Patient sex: M
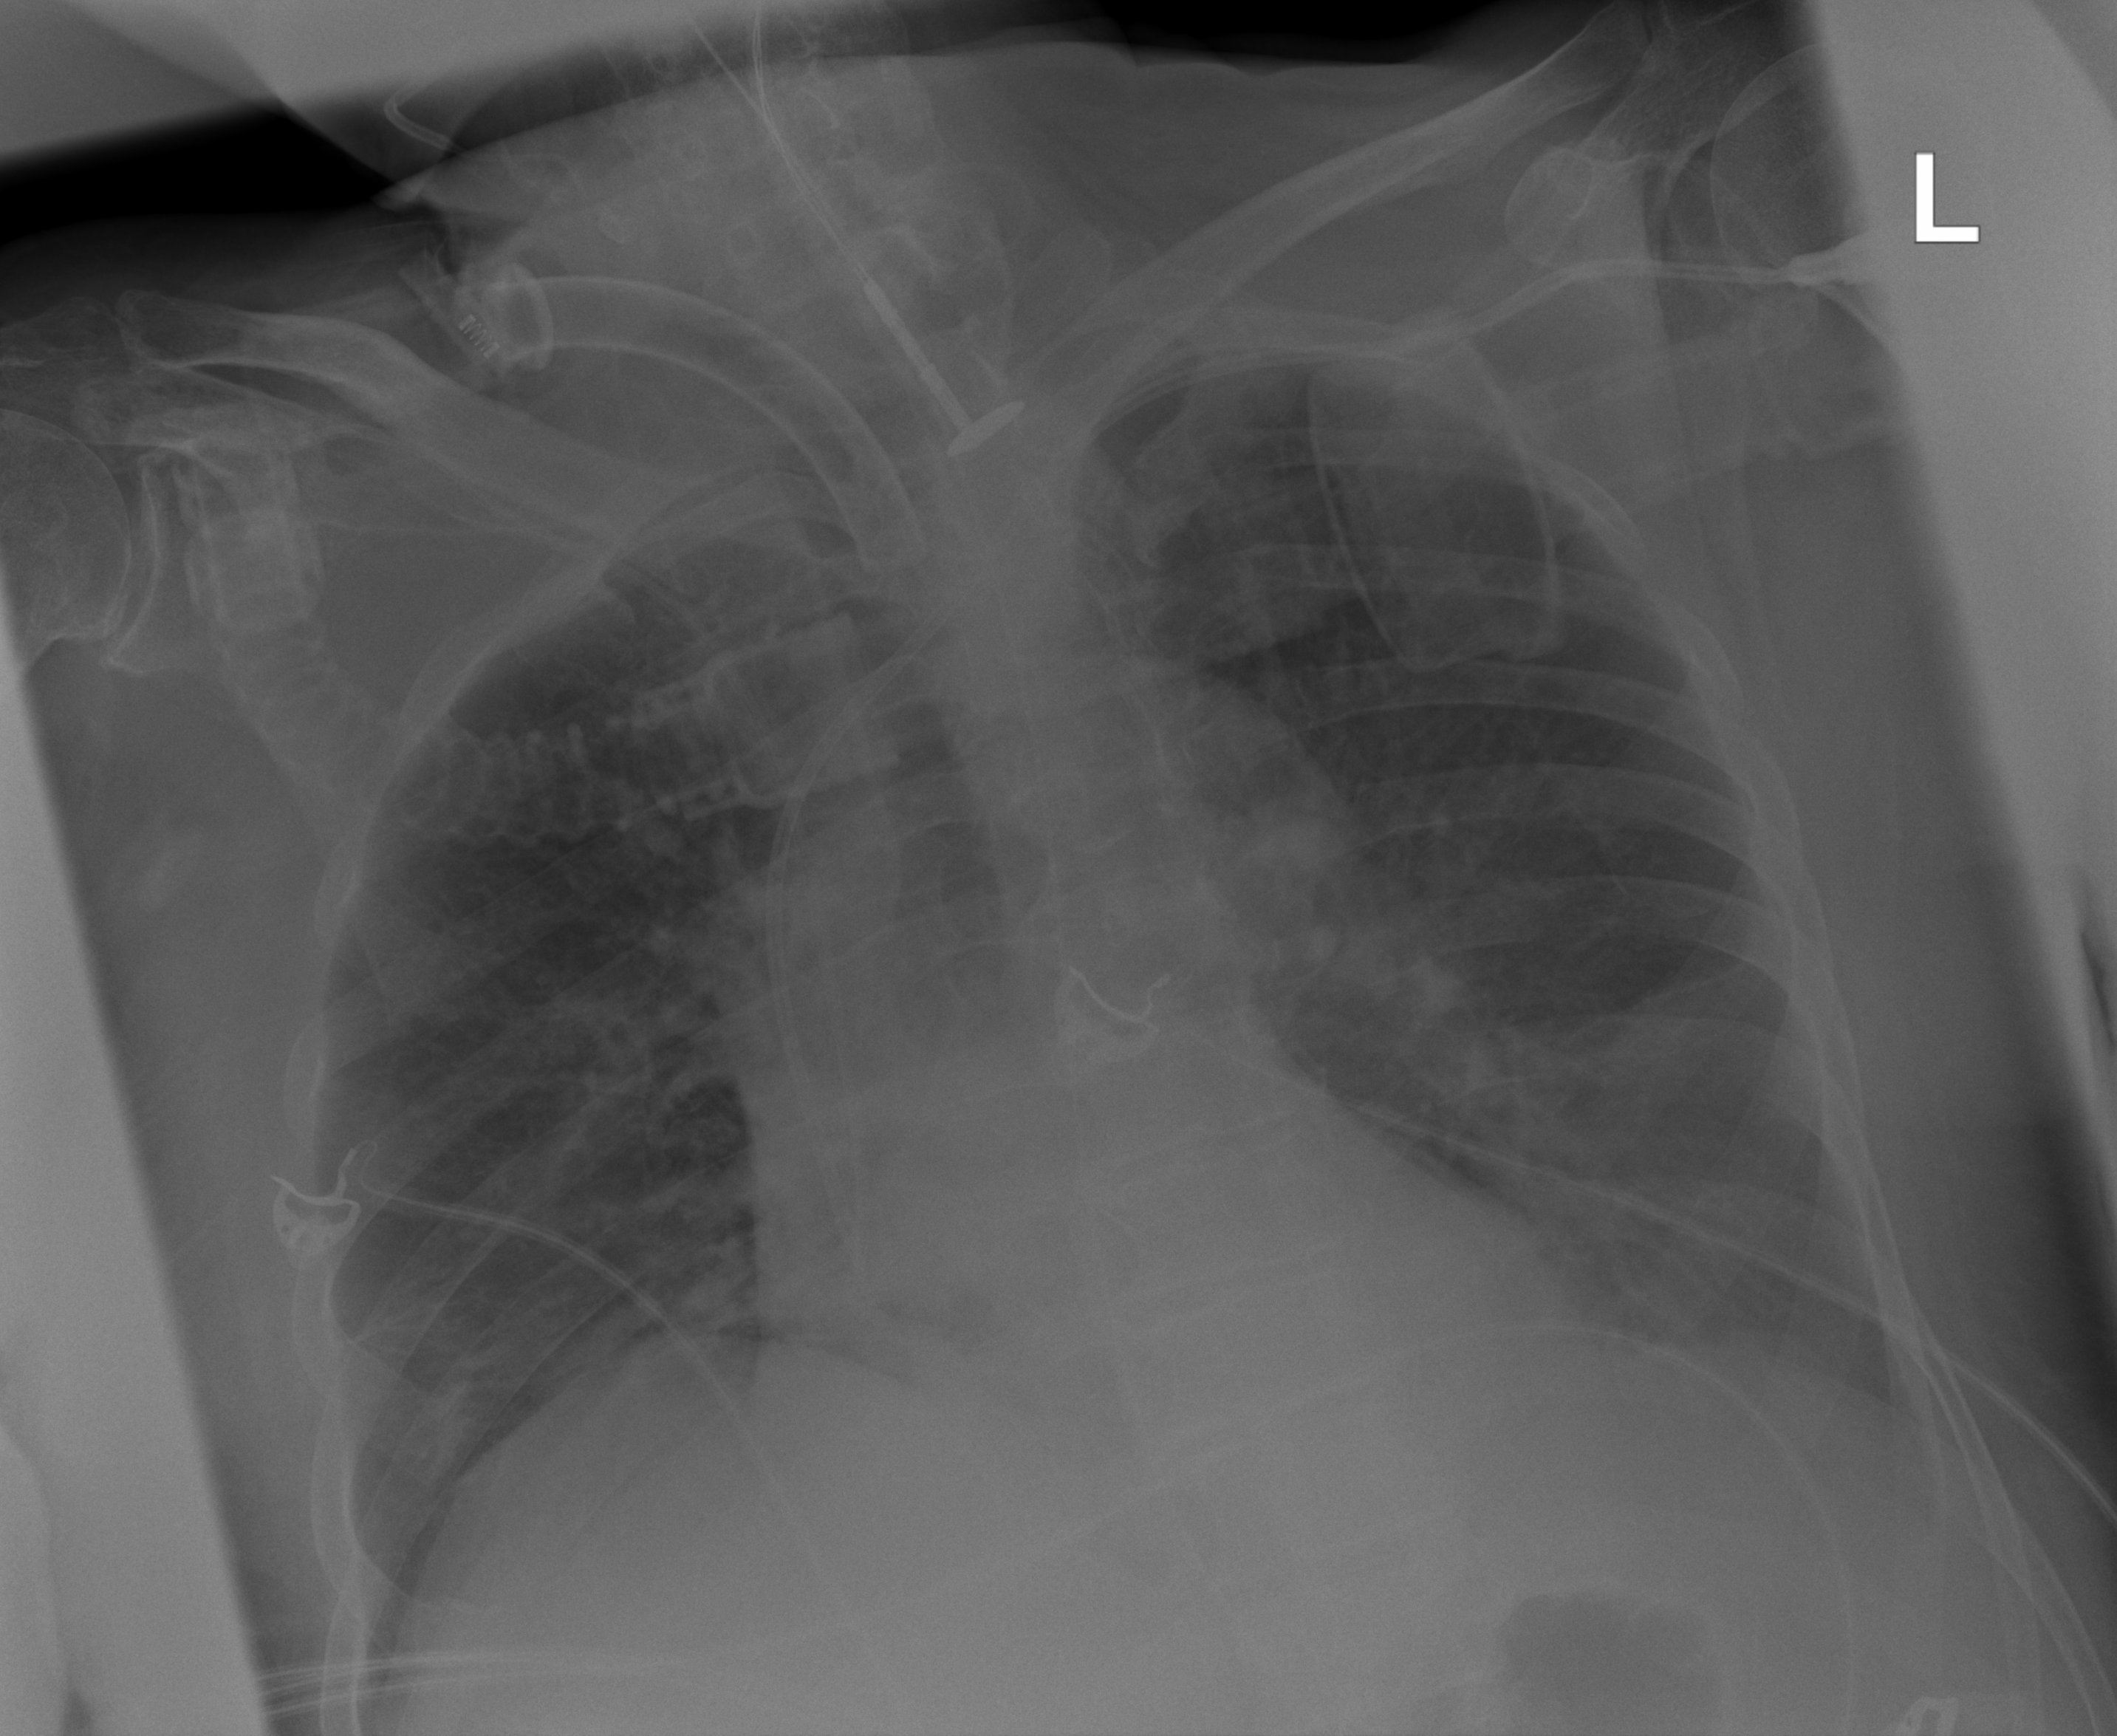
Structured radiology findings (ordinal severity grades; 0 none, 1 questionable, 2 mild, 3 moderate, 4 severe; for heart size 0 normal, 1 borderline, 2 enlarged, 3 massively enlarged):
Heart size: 1
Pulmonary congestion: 2
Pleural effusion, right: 2
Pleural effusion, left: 2
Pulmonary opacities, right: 2
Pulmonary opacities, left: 2
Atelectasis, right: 2
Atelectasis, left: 2